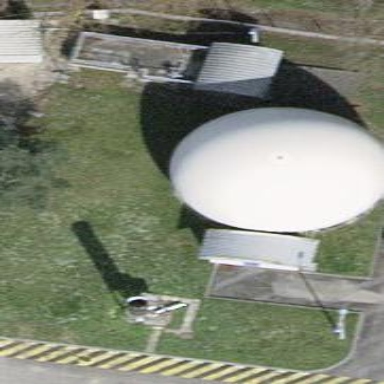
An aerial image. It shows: Storage tank building.